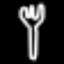
Label: fork